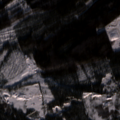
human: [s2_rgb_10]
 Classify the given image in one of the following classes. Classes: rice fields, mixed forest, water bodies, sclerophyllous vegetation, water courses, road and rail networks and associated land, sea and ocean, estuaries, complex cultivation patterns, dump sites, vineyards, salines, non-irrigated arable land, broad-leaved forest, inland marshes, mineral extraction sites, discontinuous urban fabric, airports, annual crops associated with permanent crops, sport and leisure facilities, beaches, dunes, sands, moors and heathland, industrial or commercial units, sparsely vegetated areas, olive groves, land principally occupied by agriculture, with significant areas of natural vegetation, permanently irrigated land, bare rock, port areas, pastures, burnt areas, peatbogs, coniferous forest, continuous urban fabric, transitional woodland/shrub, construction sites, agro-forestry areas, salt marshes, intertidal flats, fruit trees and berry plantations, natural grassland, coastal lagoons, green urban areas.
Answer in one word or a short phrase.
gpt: mixed forest, transitional woodland/shrub